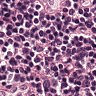
Metastatic tissue present: no